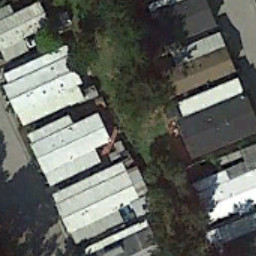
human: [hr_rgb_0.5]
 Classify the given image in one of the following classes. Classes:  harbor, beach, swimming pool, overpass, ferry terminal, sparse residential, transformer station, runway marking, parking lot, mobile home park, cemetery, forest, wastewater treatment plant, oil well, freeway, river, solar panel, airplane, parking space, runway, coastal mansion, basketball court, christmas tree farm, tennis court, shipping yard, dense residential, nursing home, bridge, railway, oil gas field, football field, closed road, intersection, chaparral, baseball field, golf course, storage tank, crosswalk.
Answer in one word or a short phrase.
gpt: mobile home park